Milling tool wear sample.
Tool blade image: 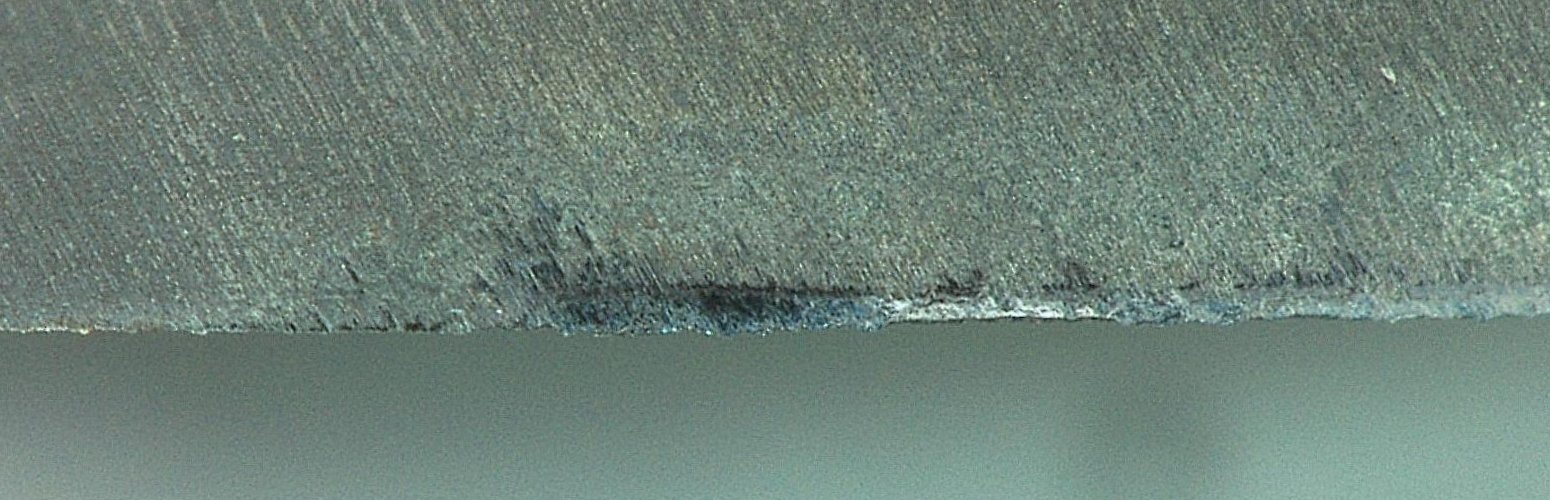
Chip image: 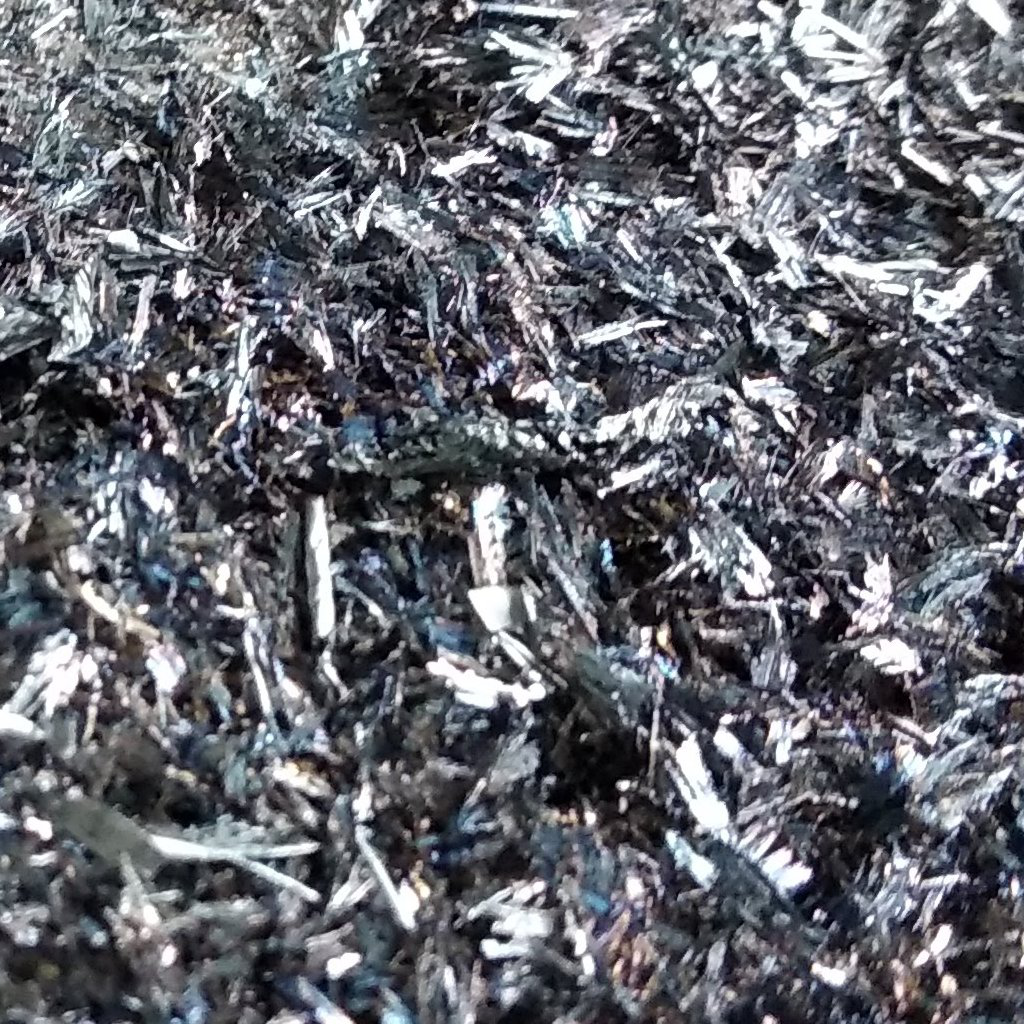
Workpiece image: 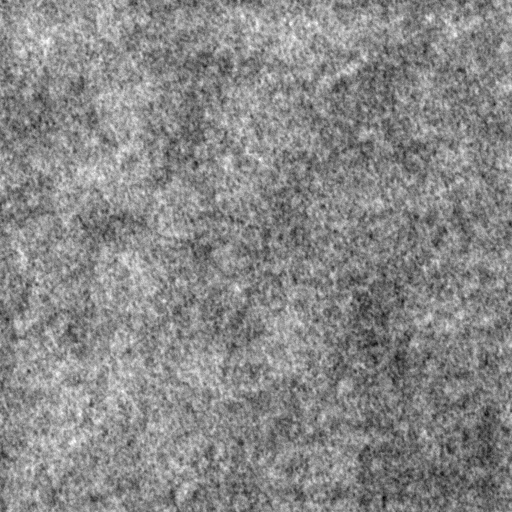
Tool wear state: dulled
Gaps: 11.57
Flank wear: 122.41
Overhang: 17.06
Force-signal Mel-spectrograms (X, Y, Z axes): 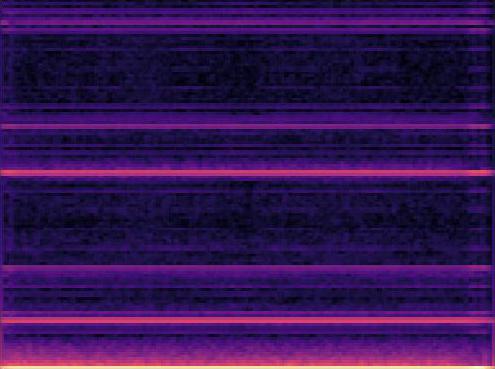 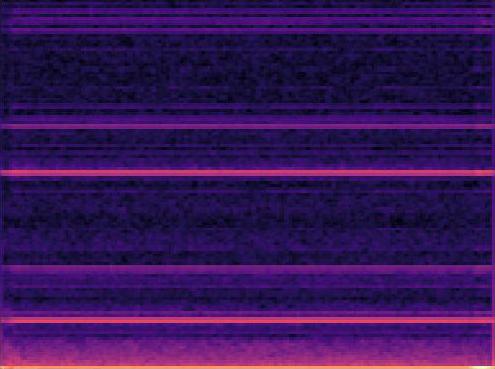 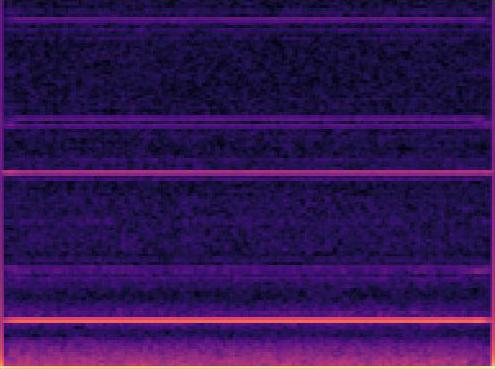
Force-signal scalograms (X, Y, Z axes): 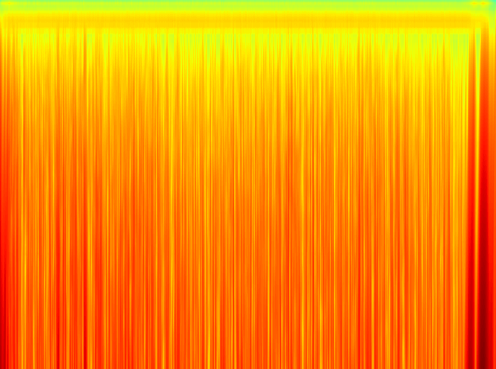 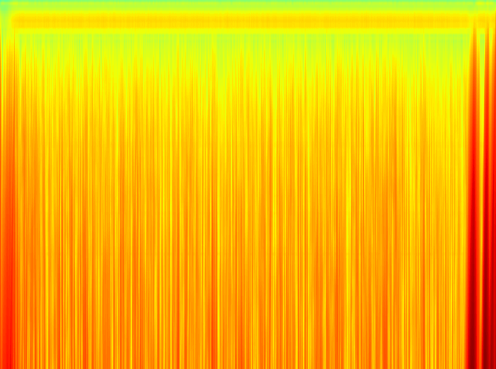 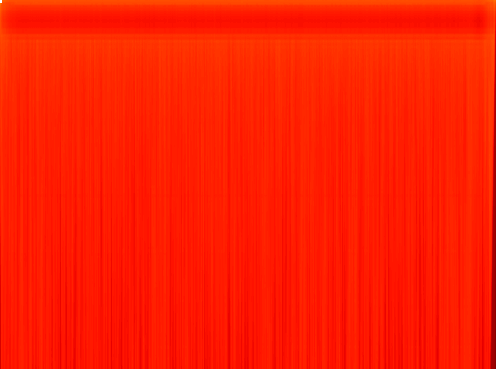
Force phase: accelerated_severe_wear